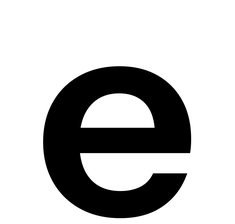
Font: InstrumentSans_SemiBold